Question: I searched all over but I can't figure it out how must be done.
I got an event added like so:
'''
this.getLetters().element.on({
tap: me.lettersTap,
delegate: 'span.letter-visible',
scope:this
});
'''
and then another one:
'''
this.getLetterButtons().element.on({
tap: me.letterButtonsTap,
delegate: 'span.letter-tap',
scope: this
});
'''
everything works well when I tap the buttons just that in the function for the second event, I need in some
circumstances to fire the first event. I can't find anywhere how to do that.

If I would press the "Y", Y dissapears from the first div and appears in the second, if I press a letter from the second div, lets say K, K will disappear from the second div and will appear on the first one after "C". Now, having the position from the pic, if I press K, K dissapears from the second div, appears on the second position of the first div but here I need to fire the event on the Y, to hide the Y from the first div and show it in the second, the behavior I would have if I would click on it (but I clicked on K).
I could just play with css classes and other few checks in there, but I'm in process of learning and I'm thinking that next time I won't be that lucky to have to just change css
class, and since the action for the Y is already build why just not trigger it somehow.
Hope it's a little clear right now.
Thanks for helping me.
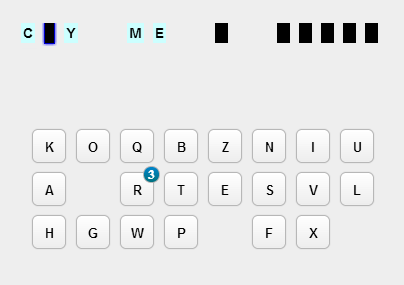
Answer: At the end I was complicating too much.
Since I knew my html element which I needed to fire the event on I did:
'''
this.lettersTap({
target: {
innerHTML: "html of element"
},
getTarget: function() {
return Ext.get("element id"); //this returns Ext.dom.Element just like original function
}
});
'''
Thanks, rdougan, for support.